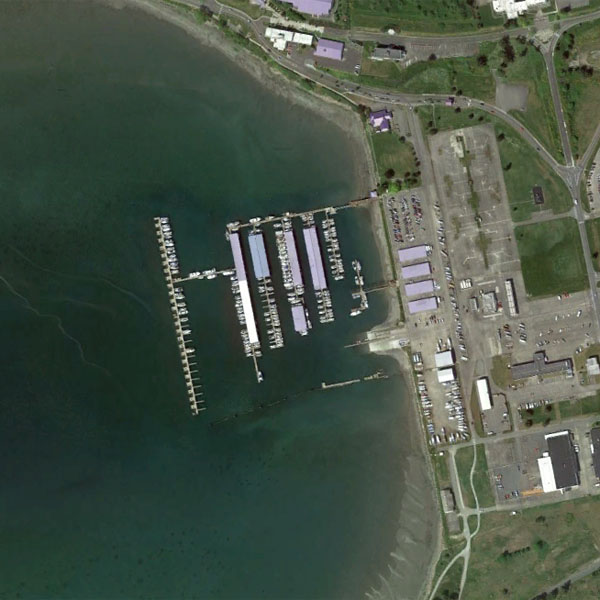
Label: Port